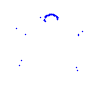
Particle: proton